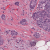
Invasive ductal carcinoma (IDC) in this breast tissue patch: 1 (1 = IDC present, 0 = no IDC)